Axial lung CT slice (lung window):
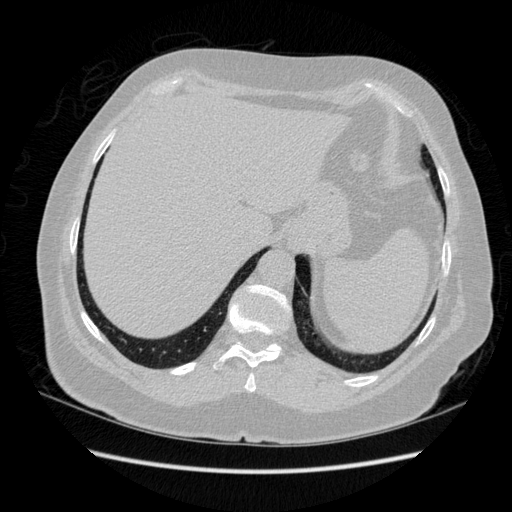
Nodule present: no